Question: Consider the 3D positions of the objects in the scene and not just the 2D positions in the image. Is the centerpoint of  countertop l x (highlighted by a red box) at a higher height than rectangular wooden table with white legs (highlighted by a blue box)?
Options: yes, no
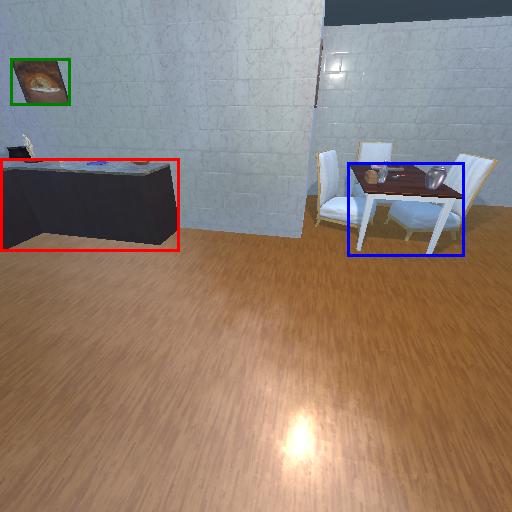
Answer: yes